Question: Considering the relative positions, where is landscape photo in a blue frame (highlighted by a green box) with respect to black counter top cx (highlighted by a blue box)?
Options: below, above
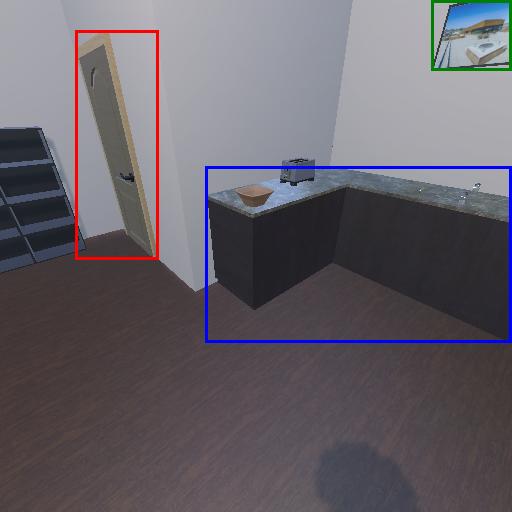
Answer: below